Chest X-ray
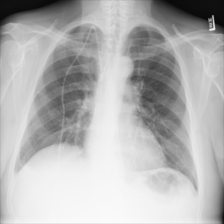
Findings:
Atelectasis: negative
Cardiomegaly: negative
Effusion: negative
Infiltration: negative
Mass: negative
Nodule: negative
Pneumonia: negative
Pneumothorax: negative
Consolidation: negative
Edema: negative
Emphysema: negative
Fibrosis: negative
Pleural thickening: negative
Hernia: negative